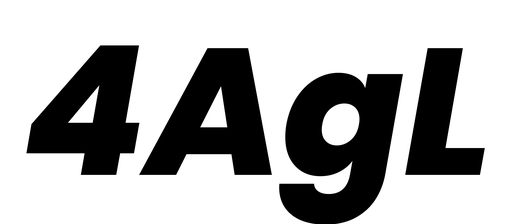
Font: Poppins-ExtraBoldItalic